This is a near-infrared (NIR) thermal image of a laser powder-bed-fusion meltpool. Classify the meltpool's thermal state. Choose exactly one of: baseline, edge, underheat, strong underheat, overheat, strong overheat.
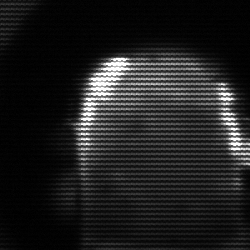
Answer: baseline